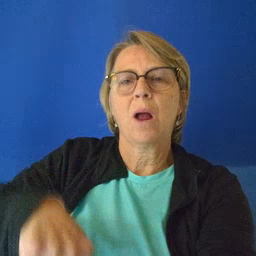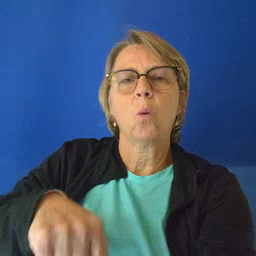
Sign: down